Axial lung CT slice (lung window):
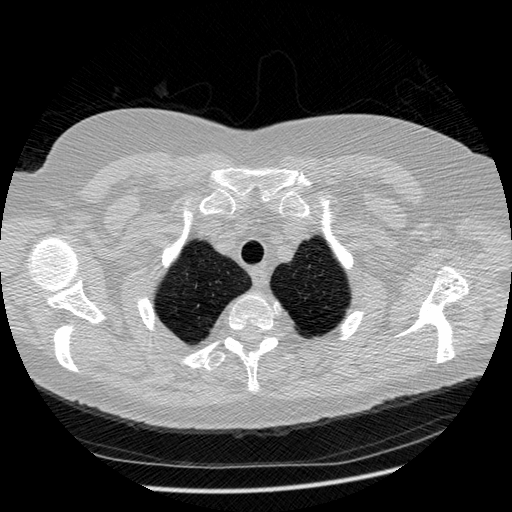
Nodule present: no